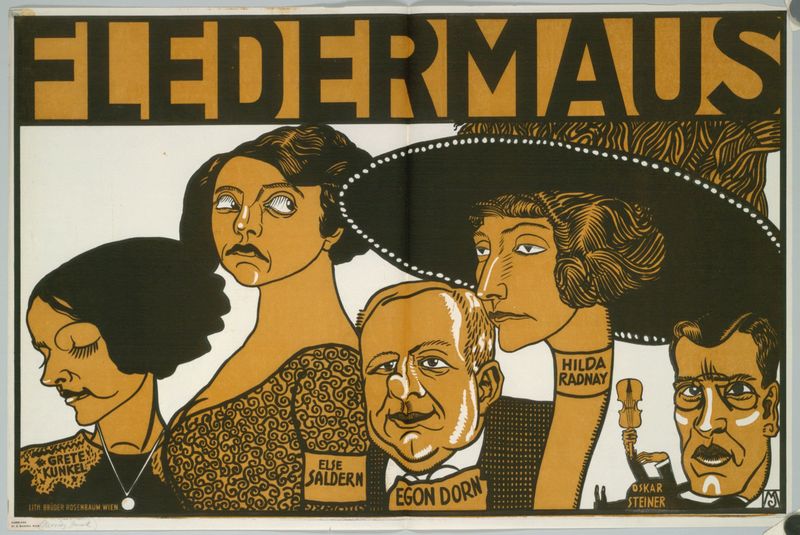
Titel: FLEDERMAUS - GRETE KUNKEL, ELSE SALDERN, EGON DORN, HILDA RADNAY, OSKAR STEINER
Künstler: Moriz Jung
Standort: Wien
Institution: Albertina, Wien
Schlagwörter: mann, frauen, gelb, menschen, ocker, braun, frau, frisur, hut, kleid, köpfe, männer, nase, orange, schwarz, blick, muster, augen, kragen, lang, bild, hals, signatur, haare, gitarre, musik, oper, theater, traurig, brüste, schrift, kette, werbung, operette, karikatur, jugendstil, weiber, strauss, wimpern, druck, karrikatur, text, brille, plakat, namen, stück, geige, arrogant, sänger, amulett, wien, komisch, affiche, fledermaus, hochnäsig, oskar, dorn, else, goldene zwanziger, musical, knollennase, feldermaus, egon, singer, 20er, grete, steiner, kunkel, lehar, saldern, hilda, else saldern, egon dorn, grete kunkel, oskar steiner, hilda radnay, greet kunkel, elise saldern